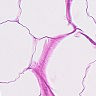
Metastatic tissue present: no